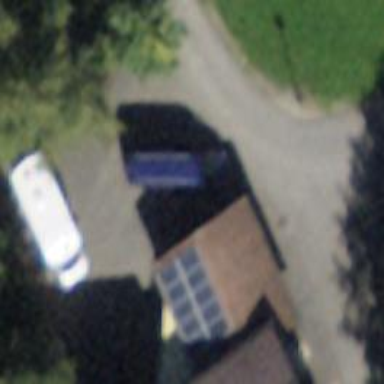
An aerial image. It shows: Garage.